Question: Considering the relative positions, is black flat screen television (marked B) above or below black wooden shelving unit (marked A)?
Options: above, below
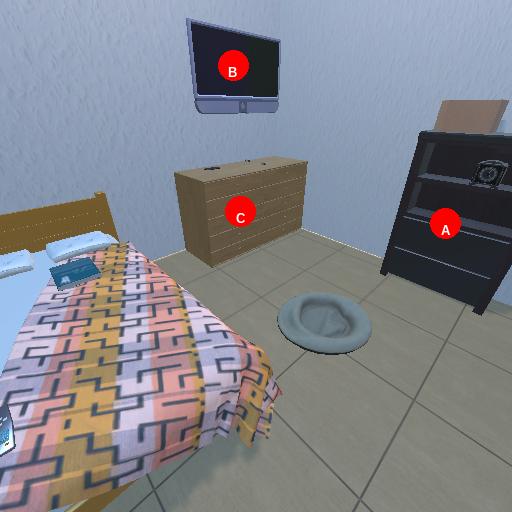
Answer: above